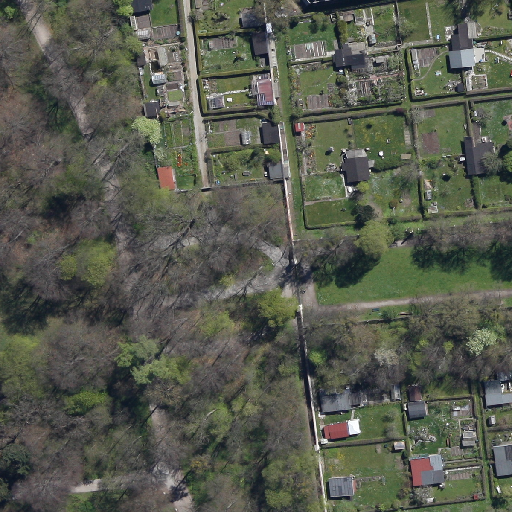
Referring expression: sidewalk